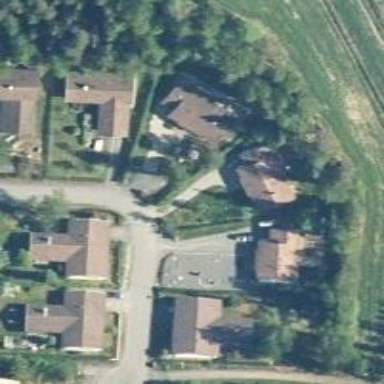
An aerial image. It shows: Residential road.